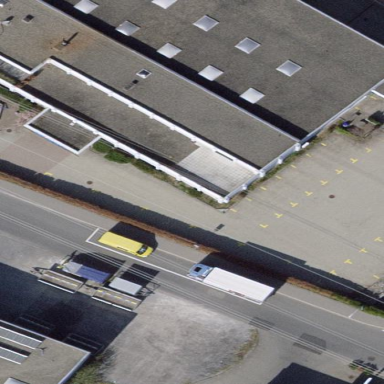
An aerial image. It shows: Industrial building.